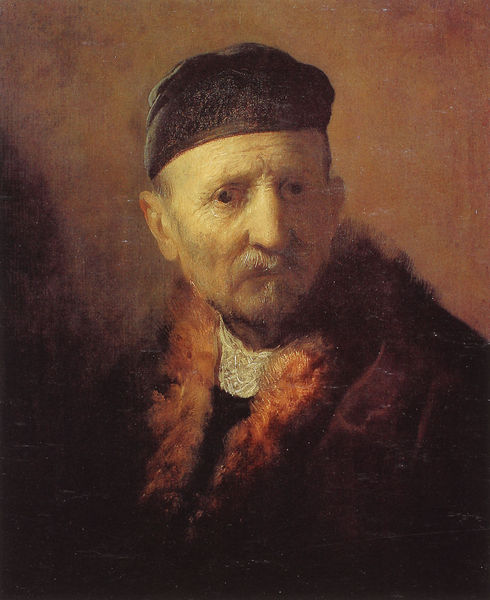
Titel: Alter Mann mit einer Kappe
Künstler: Harmensz van Rijn Rembrandt
Institution: Den Haag, Mauritshuis
Schlagwörter: dunkel, gemälde, mann, rubens, schatten, weiß, ocker, braun, hut, licht, mund, nase, orange, schwarz, blick, rot, beige, malerei, alt, bart, hemd, jacke, kappe, mütze, schnurrbart, augen, falten, gesicht, kragen, pelz, rembrandt, bildnis, portrait, porträt, öl, auge, mantel, reich, frontal, ohren, rechts, schultern, alter mann, schnurbart, ernst, maler, nachdenklich, ölfarbe, schnauzer, hell dunkel, alter, spitzbart, pelzkragen, halbportrait, pelzmantel, gefiedert, frontispiz, blcik, mantle, trauriger blick, pelzkargen, aälter, mütze pelzkragen bart